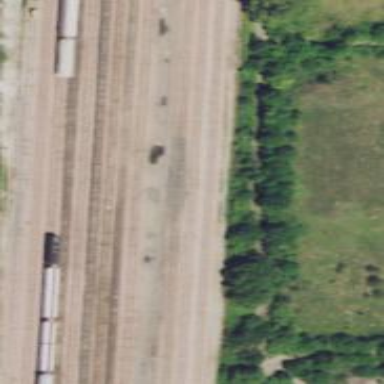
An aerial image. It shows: View of railway yard.